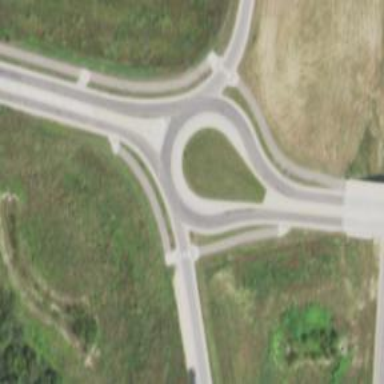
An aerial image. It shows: Tertiary road with asphalt surface leading to roundabout.